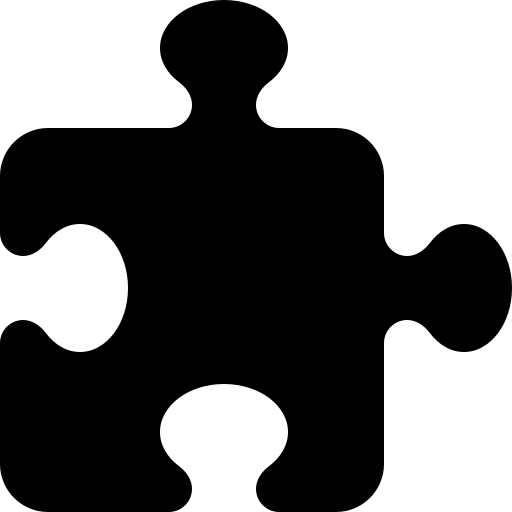
Tags: icon, FontAwesome, fa-icon, solid, puzzle, piece